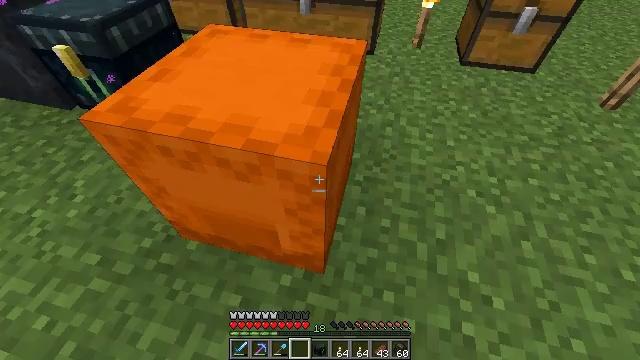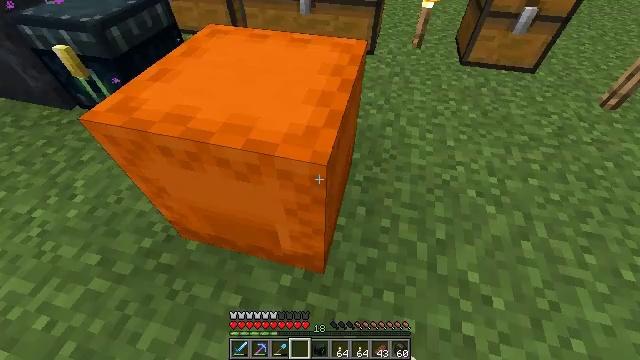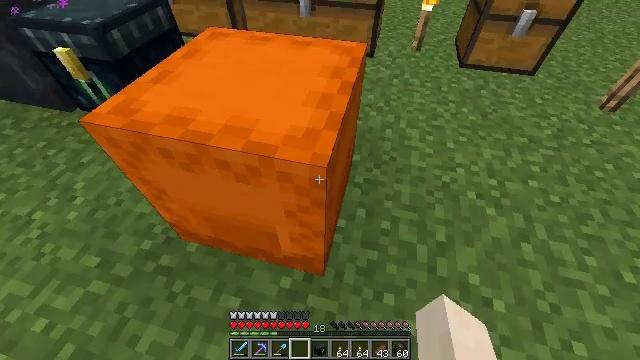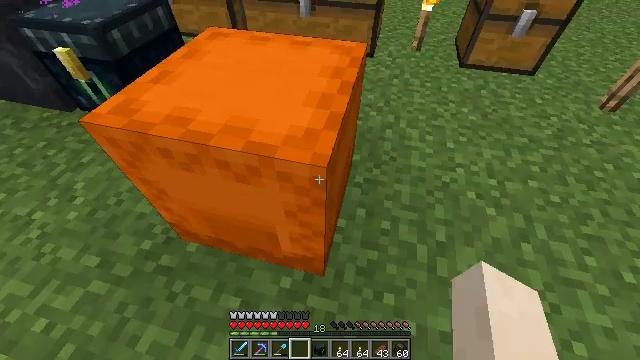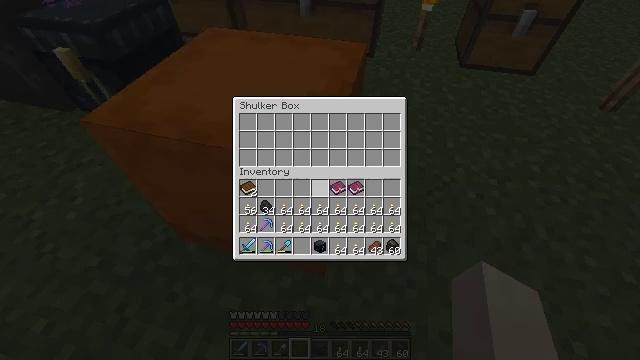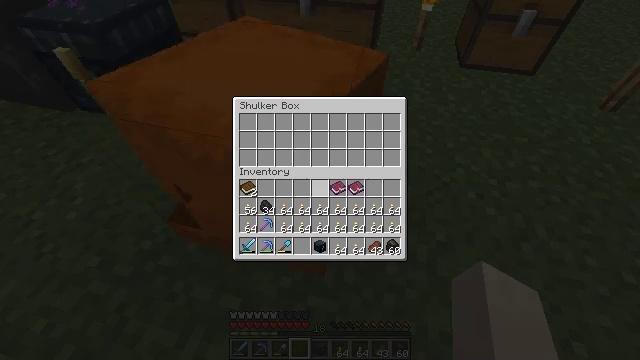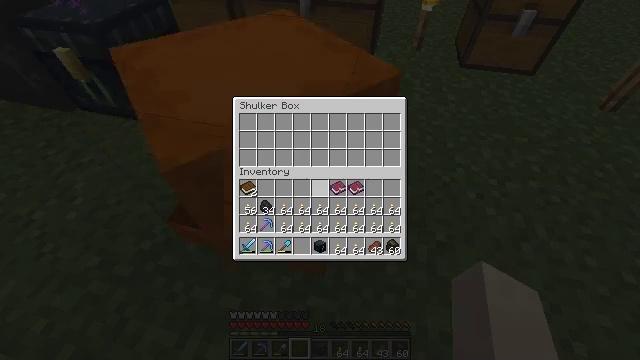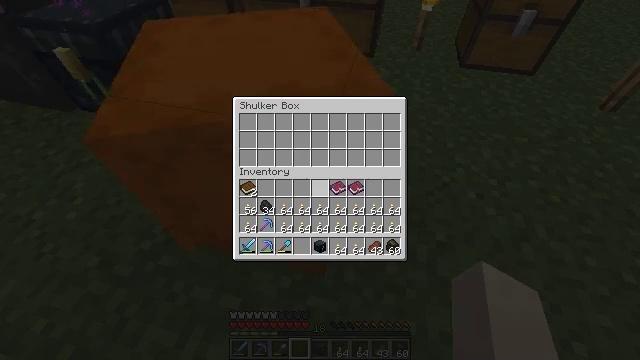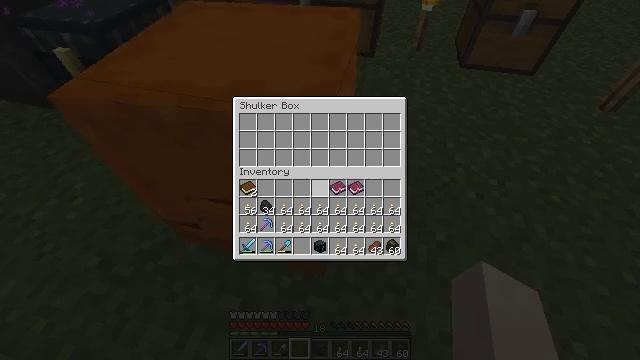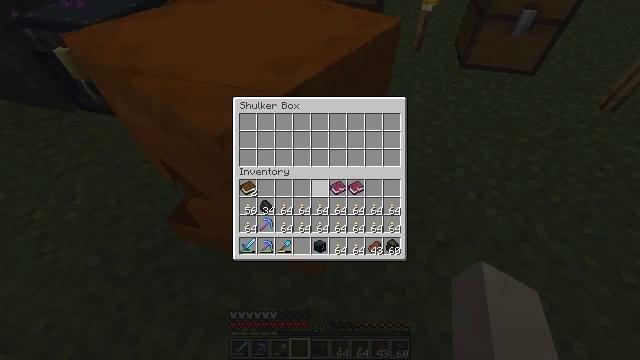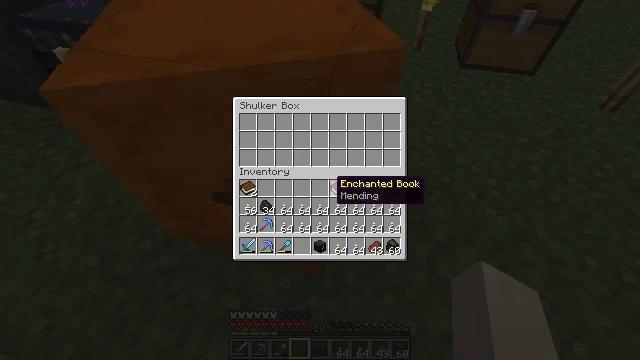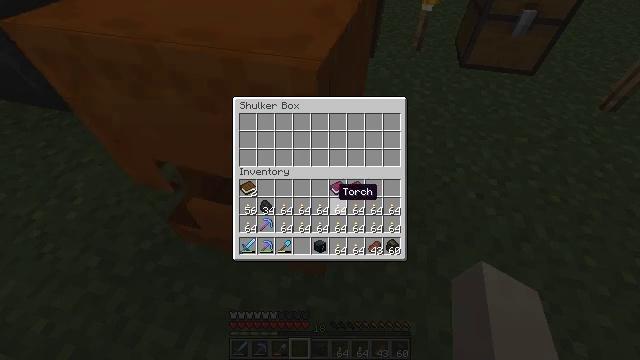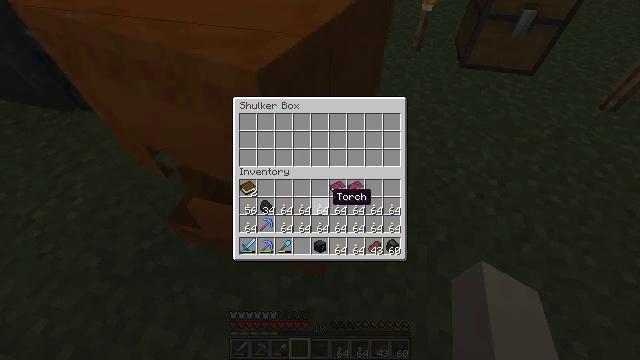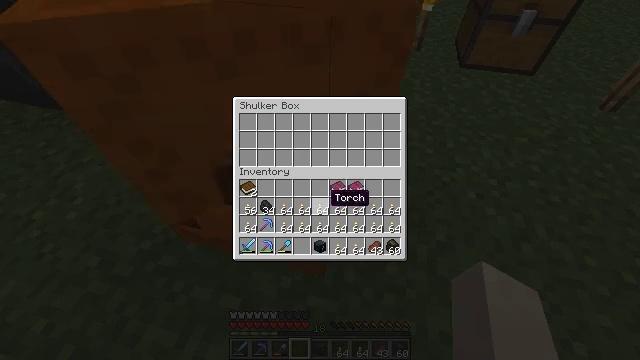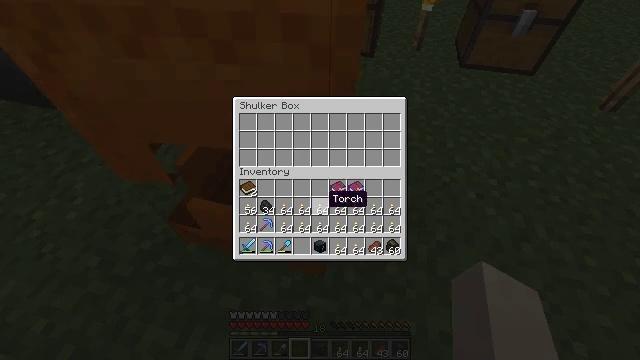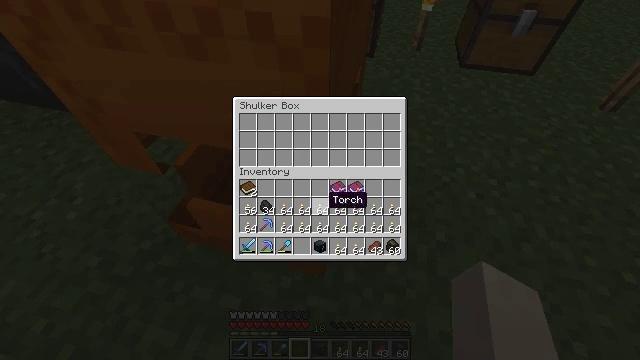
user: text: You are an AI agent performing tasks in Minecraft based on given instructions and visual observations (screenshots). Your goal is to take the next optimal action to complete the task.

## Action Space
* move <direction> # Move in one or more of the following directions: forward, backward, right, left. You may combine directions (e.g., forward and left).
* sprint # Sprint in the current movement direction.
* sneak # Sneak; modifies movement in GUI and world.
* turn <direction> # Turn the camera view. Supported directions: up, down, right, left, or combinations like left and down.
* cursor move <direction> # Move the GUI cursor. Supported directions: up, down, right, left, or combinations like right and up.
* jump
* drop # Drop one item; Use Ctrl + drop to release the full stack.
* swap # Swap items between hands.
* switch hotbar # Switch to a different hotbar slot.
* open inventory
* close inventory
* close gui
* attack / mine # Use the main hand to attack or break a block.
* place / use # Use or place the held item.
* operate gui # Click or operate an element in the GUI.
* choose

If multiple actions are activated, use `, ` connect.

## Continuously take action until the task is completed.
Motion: motion action
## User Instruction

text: Mine the orange shulker box.
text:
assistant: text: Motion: use / place
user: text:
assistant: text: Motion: no_op
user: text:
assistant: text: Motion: no_op
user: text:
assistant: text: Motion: open gui
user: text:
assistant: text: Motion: no_op
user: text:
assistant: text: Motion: no_op
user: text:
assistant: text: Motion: no_op
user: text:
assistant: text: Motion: no_op
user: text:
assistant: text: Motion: no_op
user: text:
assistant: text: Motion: no_op
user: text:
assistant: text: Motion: cursor move down
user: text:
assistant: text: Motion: no_op
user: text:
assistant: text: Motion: no_op
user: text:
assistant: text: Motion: no_op
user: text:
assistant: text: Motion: no_op
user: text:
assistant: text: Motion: operate gui
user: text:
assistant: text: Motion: operate gui
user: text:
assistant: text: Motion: no_op
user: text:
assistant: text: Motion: sneak, cursor move right
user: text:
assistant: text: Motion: sneak
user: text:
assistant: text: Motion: sneak
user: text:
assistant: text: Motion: sneak
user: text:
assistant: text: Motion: sneak, operate gui
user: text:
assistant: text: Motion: sneak, operate gui
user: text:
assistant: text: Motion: sneak, operate gui
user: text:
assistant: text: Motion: sneak
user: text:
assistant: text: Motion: sneak, operate gui
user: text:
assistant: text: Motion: sneak, operate gui
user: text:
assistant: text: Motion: sneak, operate gui
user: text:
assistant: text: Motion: sneak